Field crop: maize
Growth stage: 2
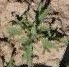
Species: atriplex